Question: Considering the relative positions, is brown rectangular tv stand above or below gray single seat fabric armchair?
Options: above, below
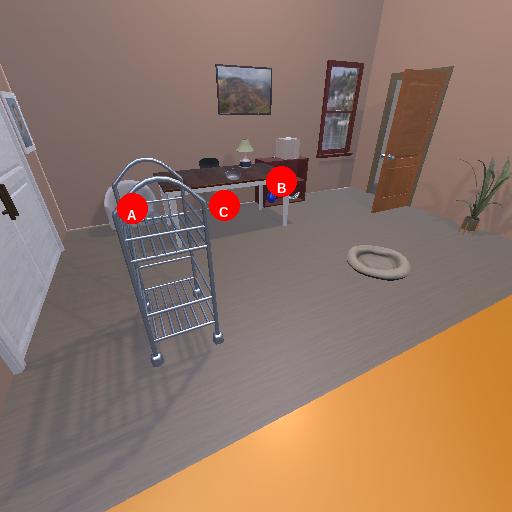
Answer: above